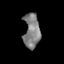
Tissue: skin
Cell type: Epithelial cells
Senescence score: 0.199
Nuclear area (px): 550
Mean DAPI intensity: 126.909